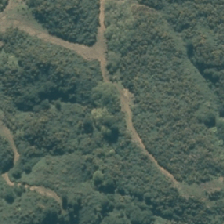
Land cover: grose_broom